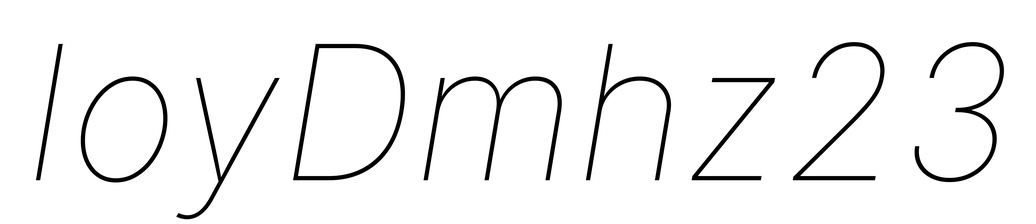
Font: Inter-Italic_Thin_Italic